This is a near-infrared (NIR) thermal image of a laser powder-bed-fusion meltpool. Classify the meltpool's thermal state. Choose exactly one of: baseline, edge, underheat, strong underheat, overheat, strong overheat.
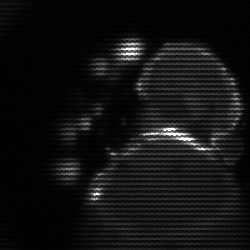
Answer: edge